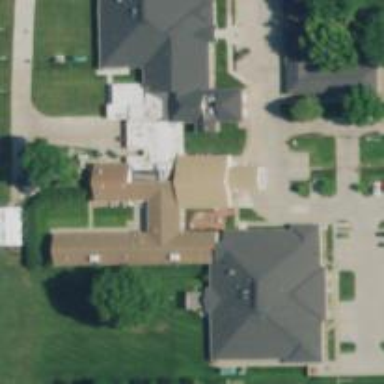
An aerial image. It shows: Nursing home.